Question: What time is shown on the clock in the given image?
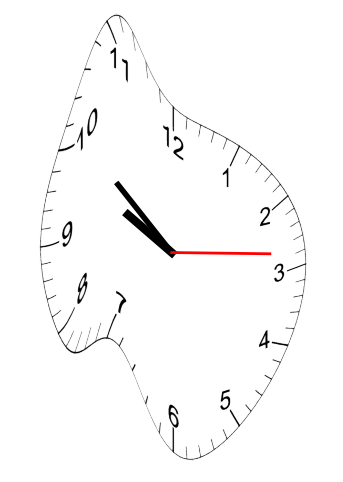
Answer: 09:51:14